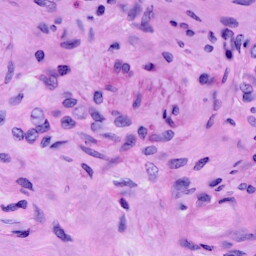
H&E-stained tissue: Cervix